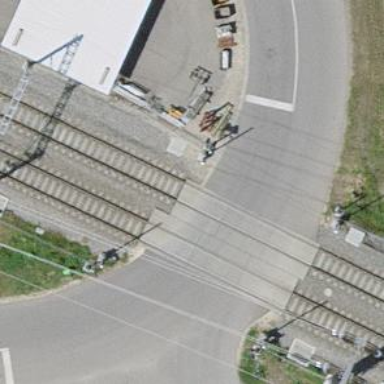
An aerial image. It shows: Railway level crossing.